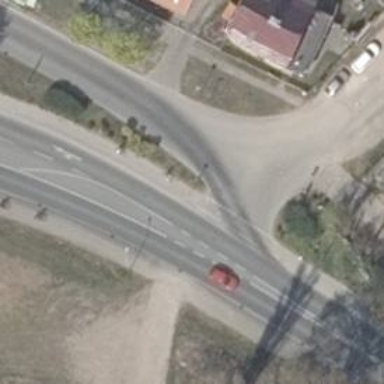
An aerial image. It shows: Residential road with asphalt surface.